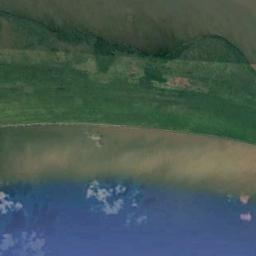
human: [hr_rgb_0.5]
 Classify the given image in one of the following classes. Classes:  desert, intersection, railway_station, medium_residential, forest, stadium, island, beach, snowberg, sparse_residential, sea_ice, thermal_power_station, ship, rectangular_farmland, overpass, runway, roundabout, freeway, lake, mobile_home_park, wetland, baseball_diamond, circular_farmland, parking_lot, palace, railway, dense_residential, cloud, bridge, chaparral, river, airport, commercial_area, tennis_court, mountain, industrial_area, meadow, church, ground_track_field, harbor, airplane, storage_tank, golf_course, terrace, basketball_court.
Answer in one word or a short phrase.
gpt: beach